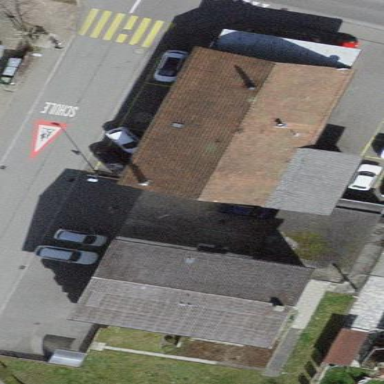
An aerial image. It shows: Building that houses restaurant.